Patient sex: M
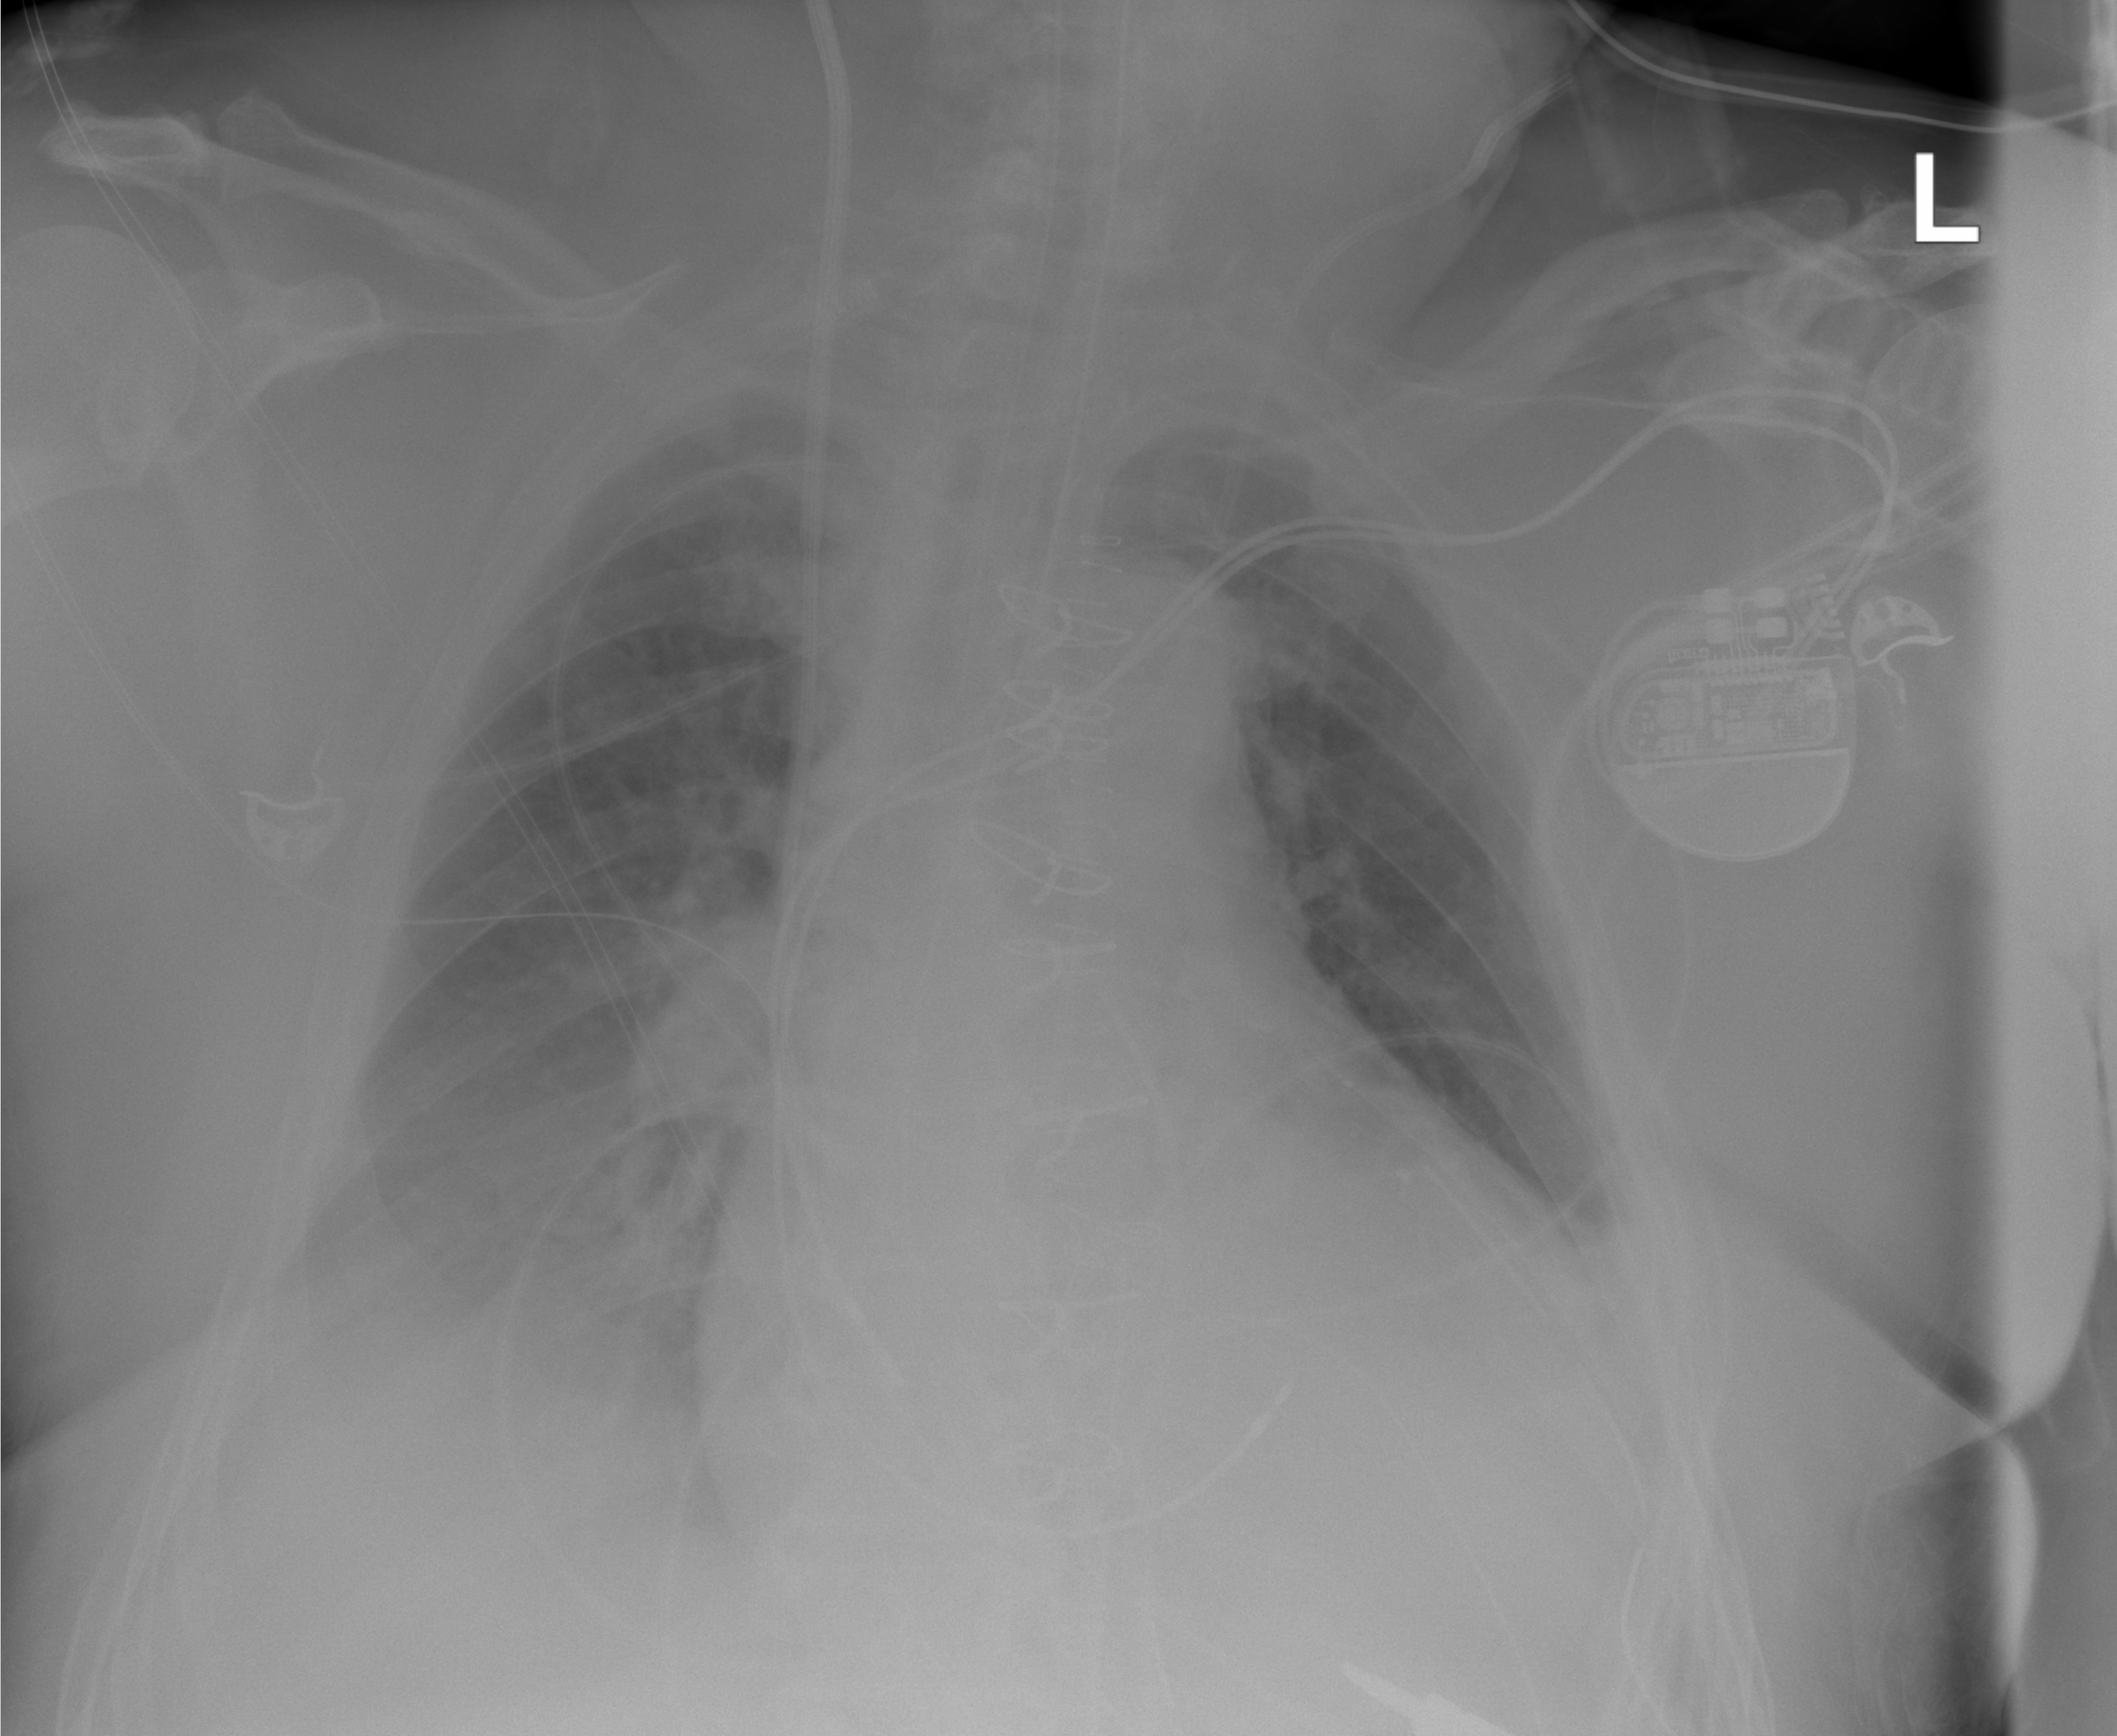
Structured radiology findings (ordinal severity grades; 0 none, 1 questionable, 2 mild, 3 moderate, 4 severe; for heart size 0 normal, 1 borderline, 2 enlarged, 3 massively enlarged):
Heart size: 0
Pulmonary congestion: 0
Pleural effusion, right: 1
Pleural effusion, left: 1
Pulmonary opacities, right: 0
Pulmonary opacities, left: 0
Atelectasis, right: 1
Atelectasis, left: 1